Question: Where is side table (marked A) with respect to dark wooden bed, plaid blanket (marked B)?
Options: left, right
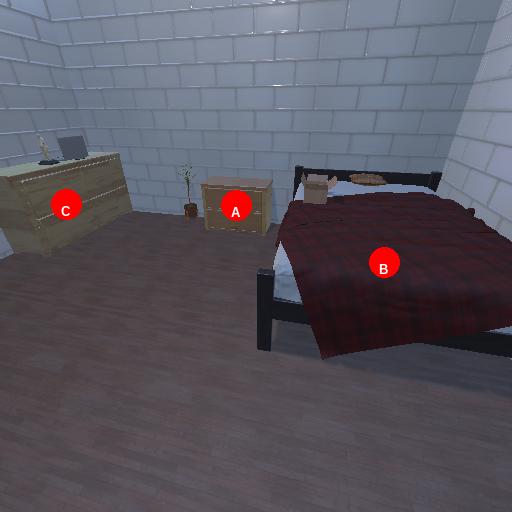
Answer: left